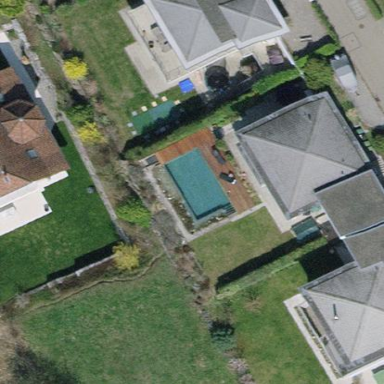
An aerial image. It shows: Swimming pool located in leisure land.